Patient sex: M
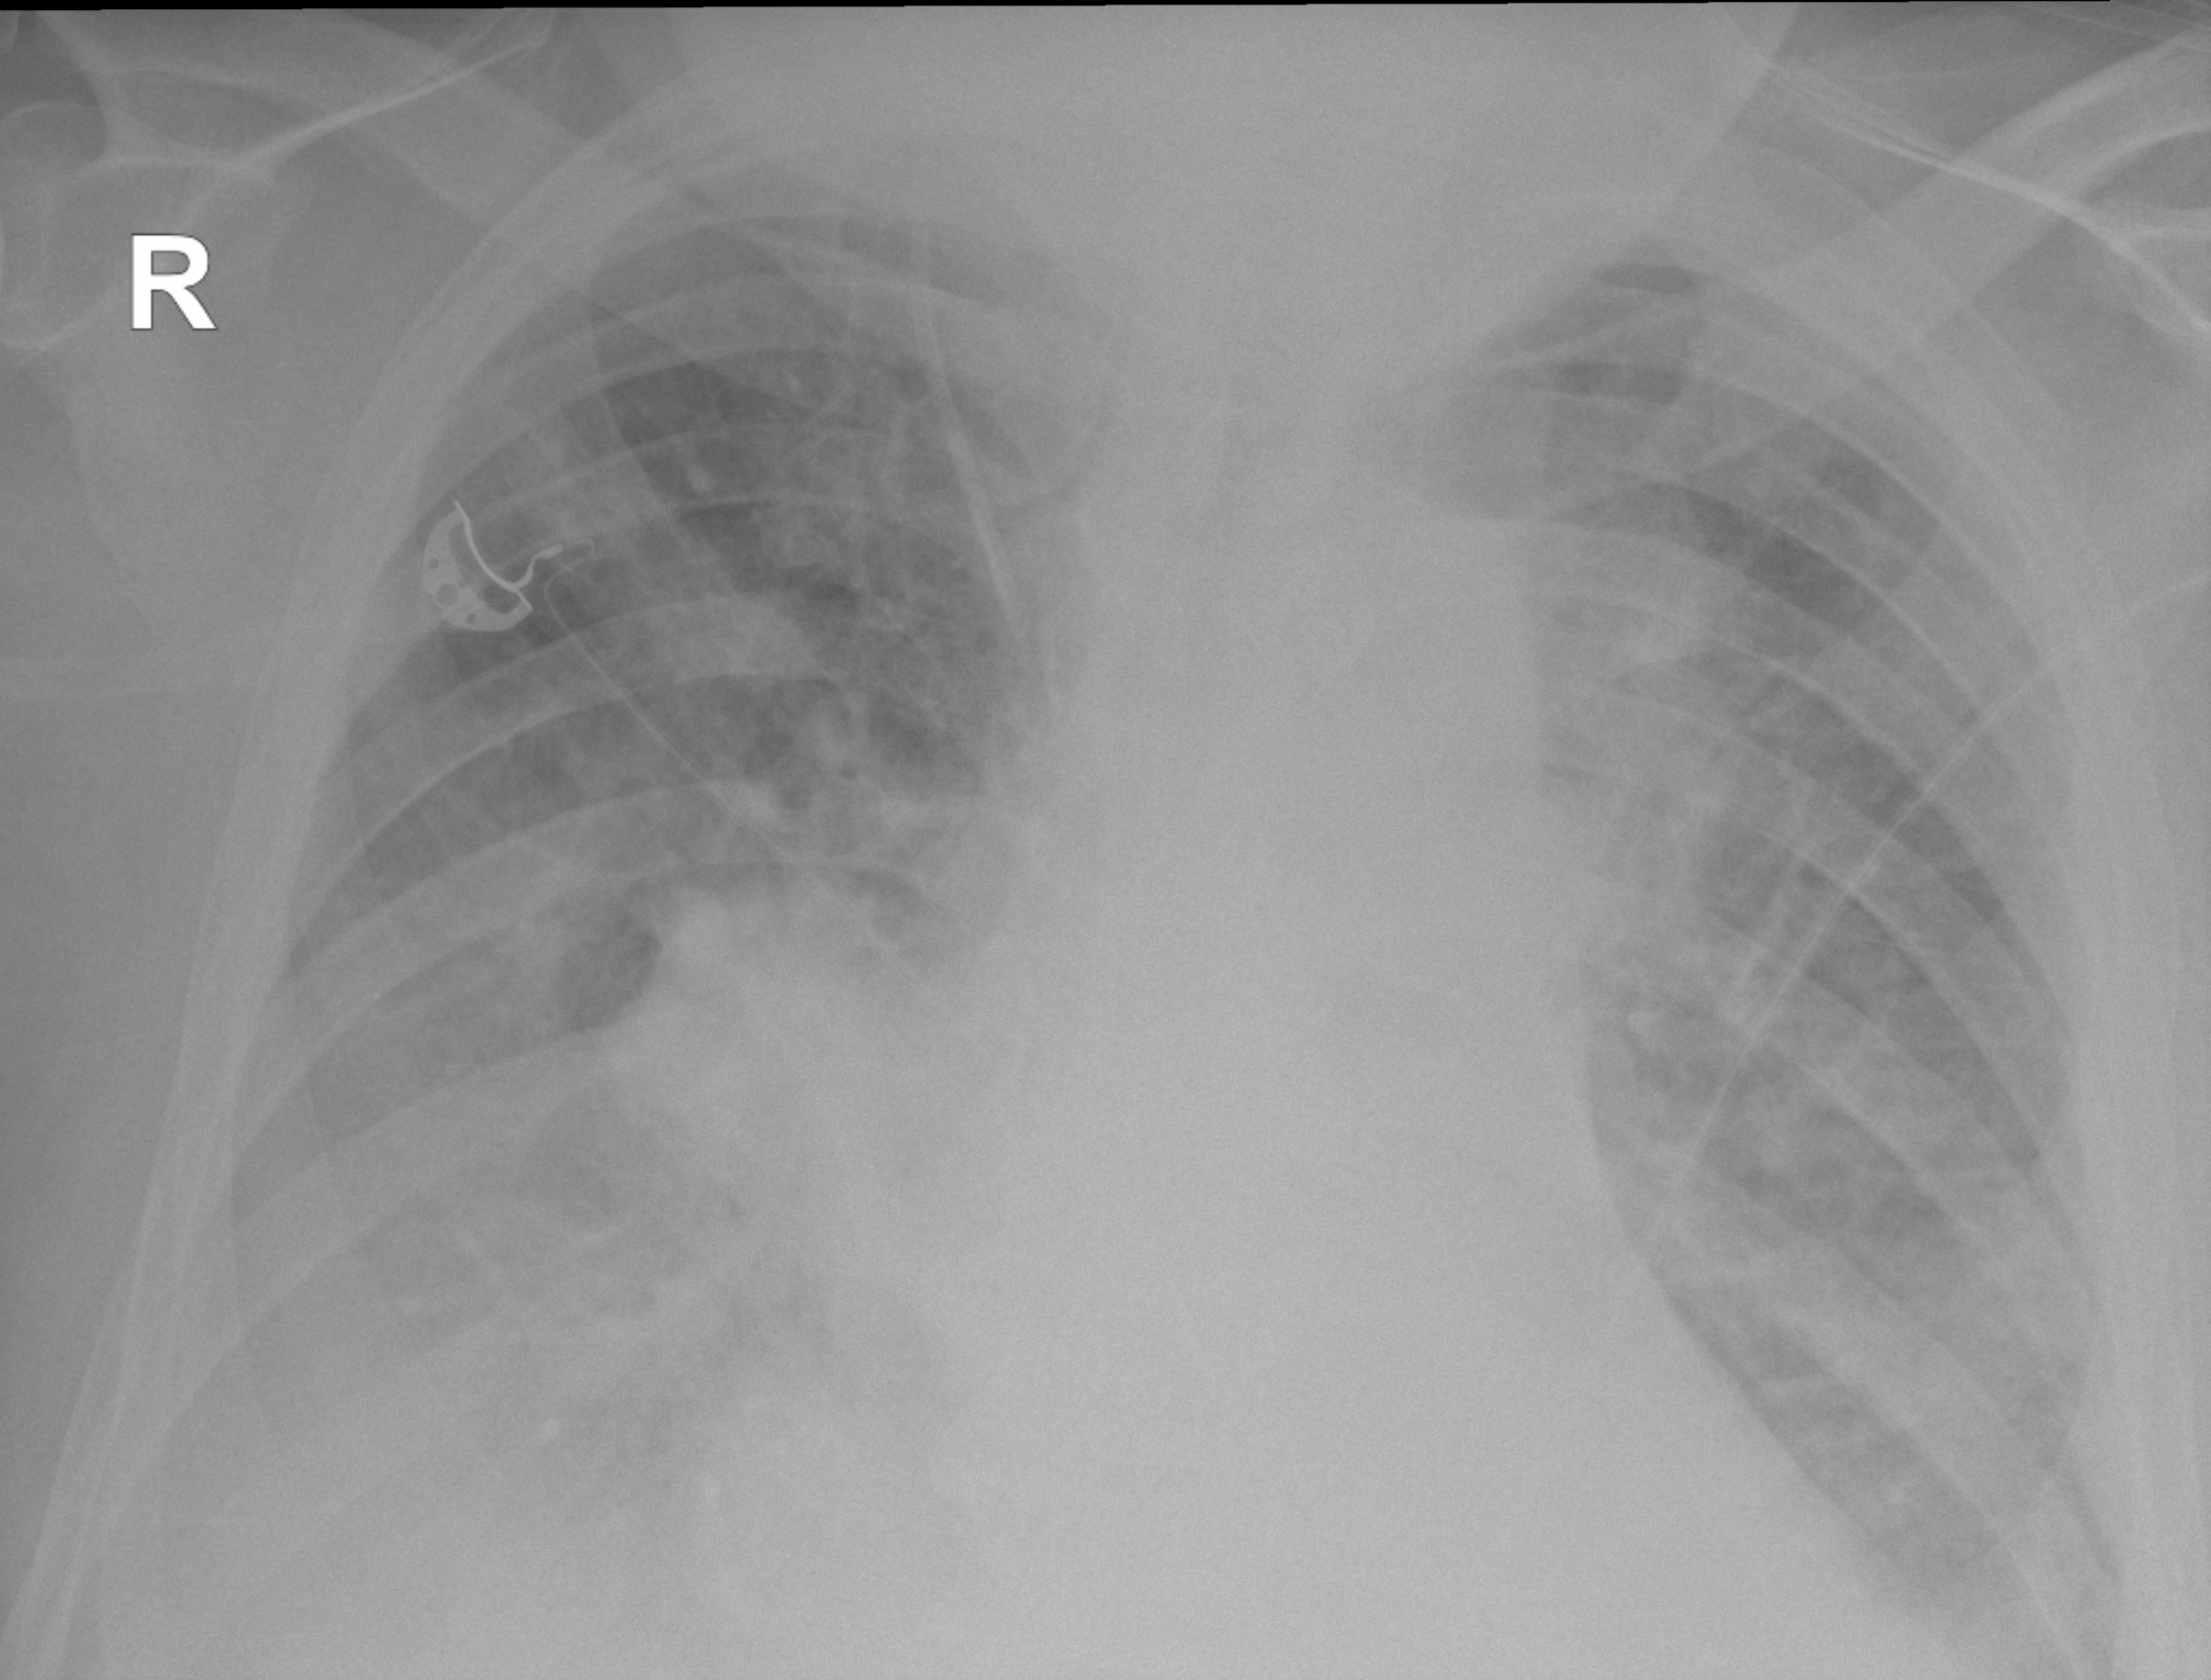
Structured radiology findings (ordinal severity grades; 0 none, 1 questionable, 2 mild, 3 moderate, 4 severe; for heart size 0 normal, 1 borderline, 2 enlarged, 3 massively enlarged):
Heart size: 2
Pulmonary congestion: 2
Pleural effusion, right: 3
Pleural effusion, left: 2
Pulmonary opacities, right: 2
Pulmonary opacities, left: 2
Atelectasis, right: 2
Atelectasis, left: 2